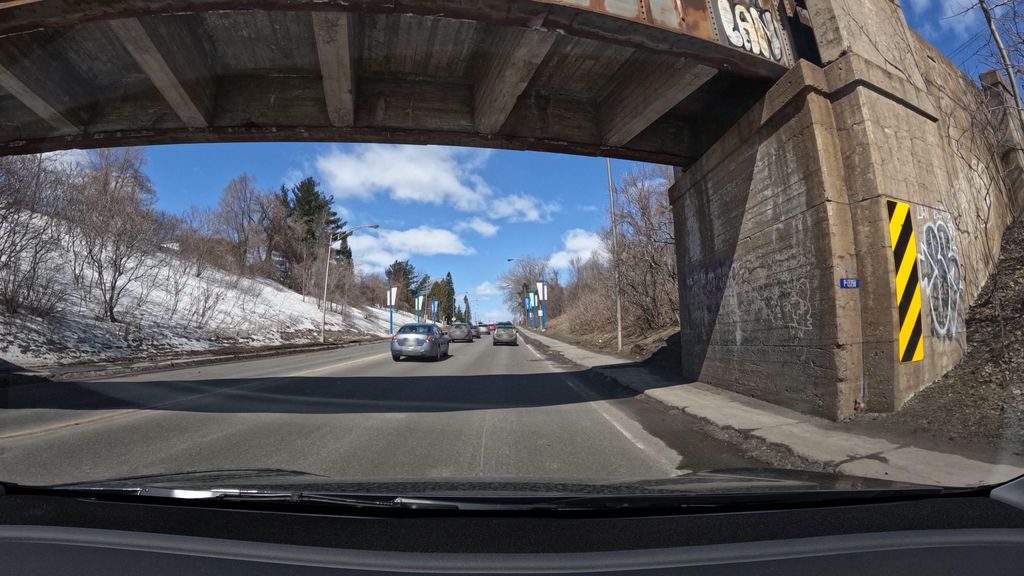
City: montreal